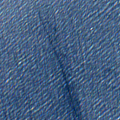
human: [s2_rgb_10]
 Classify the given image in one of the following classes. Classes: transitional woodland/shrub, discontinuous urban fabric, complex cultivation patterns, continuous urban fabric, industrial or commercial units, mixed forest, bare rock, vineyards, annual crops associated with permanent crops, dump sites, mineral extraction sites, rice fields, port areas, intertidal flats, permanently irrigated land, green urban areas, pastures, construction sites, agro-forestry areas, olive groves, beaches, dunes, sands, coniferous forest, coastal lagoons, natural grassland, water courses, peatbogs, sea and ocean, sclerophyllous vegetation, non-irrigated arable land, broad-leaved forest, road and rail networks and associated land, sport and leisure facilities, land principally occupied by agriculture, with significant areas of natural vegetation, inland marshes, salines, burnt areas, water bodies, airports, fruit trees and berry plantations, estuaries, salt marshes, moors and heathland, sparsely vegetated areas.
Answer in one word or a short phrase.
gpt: sea and ocean